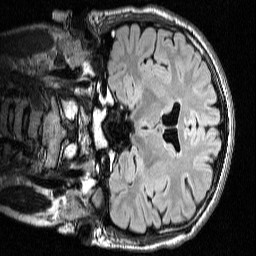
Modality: FLAIR
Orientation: coronal
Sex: male
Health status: ill
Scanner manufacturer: siemens
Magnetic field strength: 3 T
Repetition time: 7 s
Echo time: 0.372 s